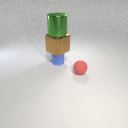
small red rubber sphere in front of small blue rubber cylinder